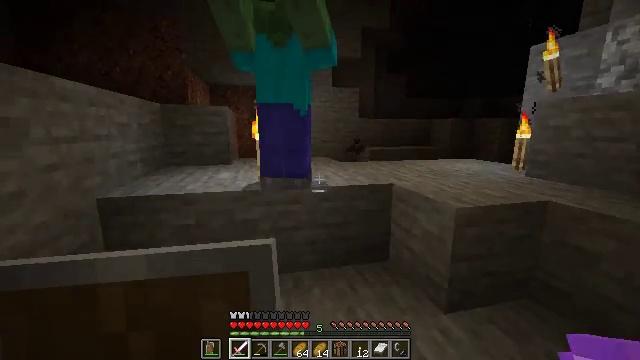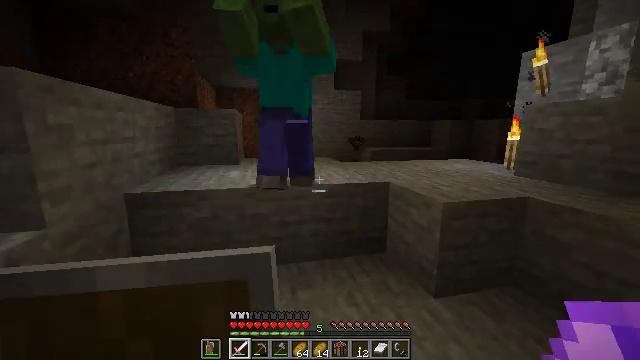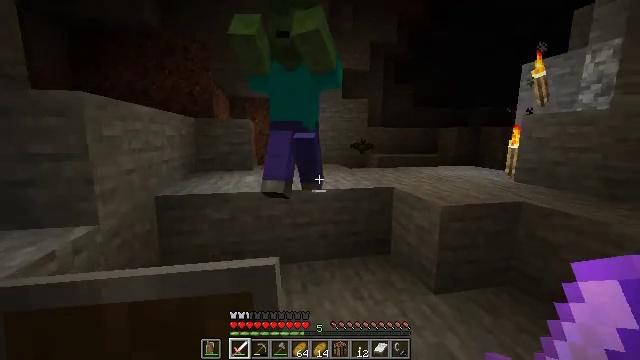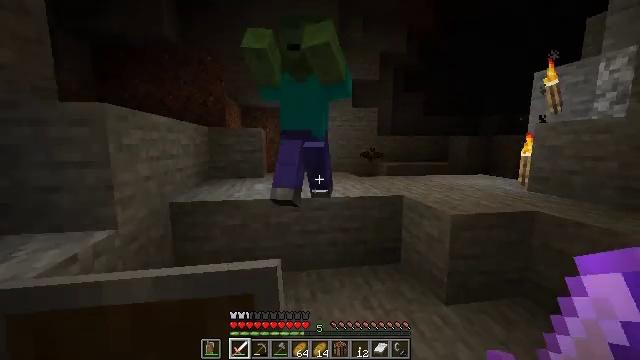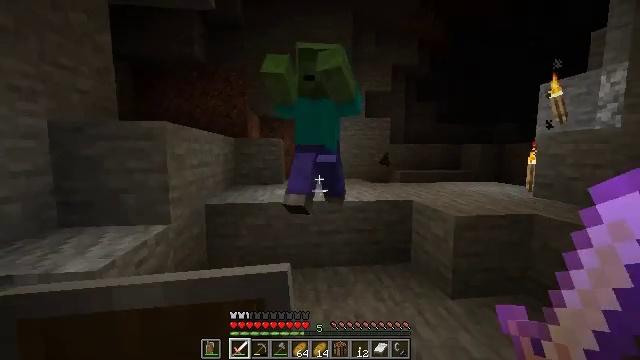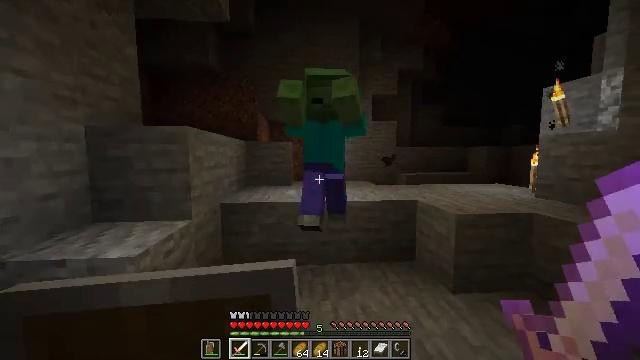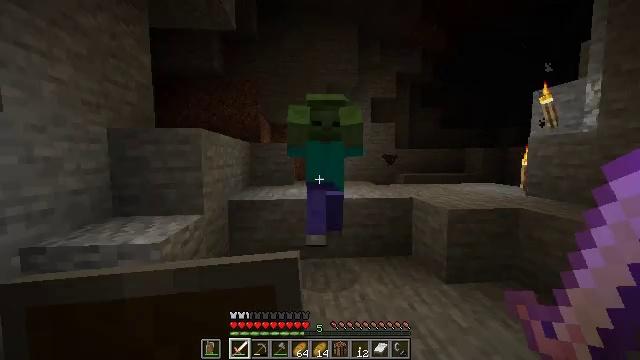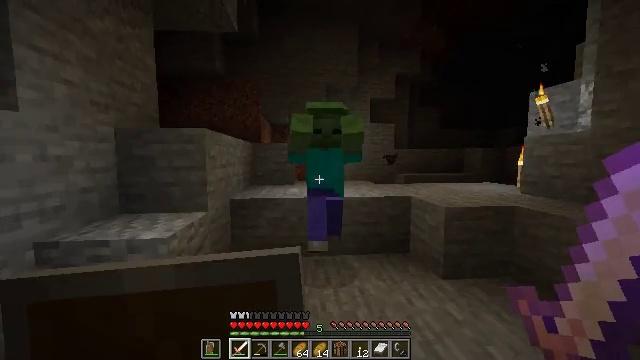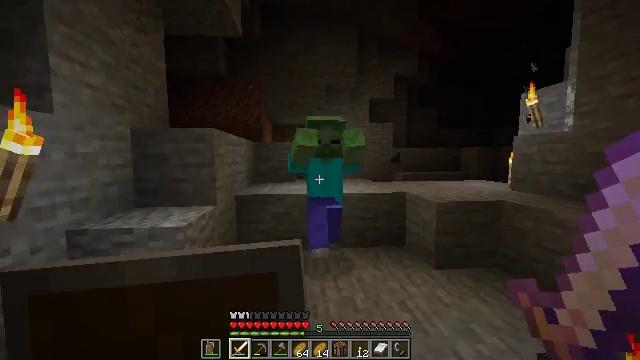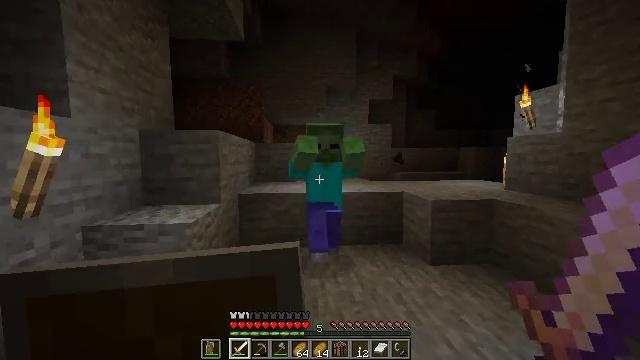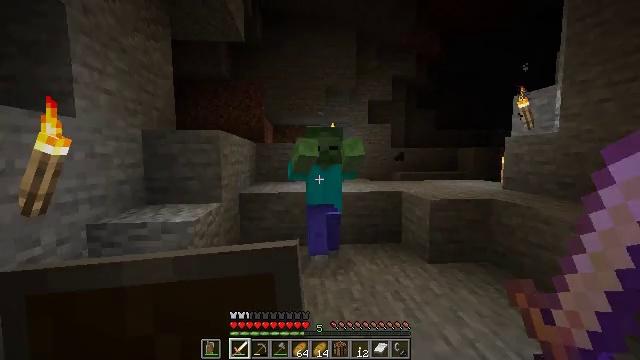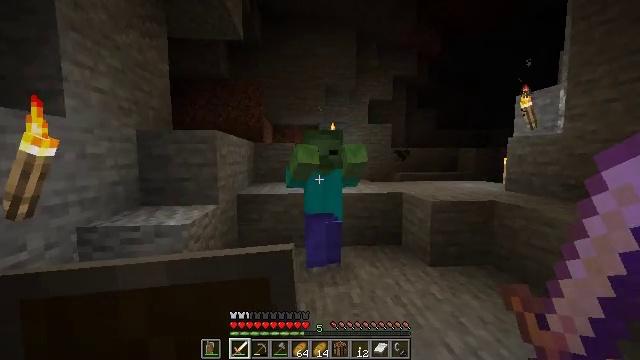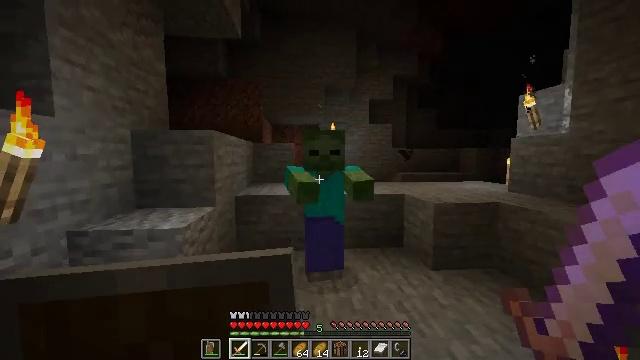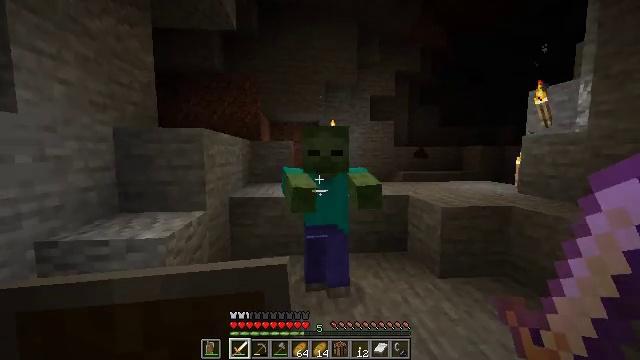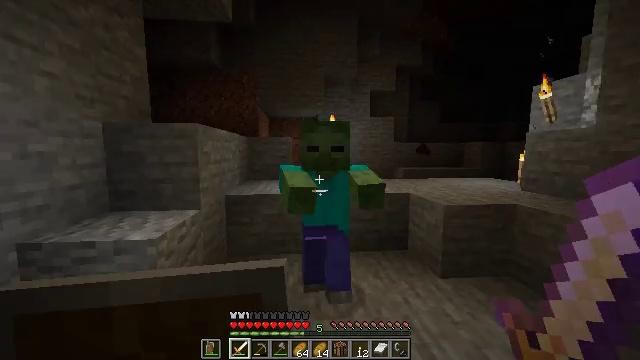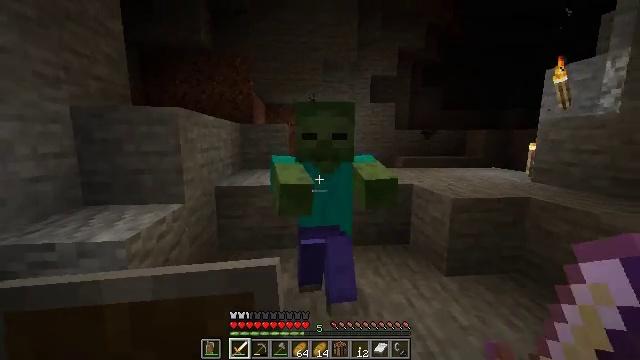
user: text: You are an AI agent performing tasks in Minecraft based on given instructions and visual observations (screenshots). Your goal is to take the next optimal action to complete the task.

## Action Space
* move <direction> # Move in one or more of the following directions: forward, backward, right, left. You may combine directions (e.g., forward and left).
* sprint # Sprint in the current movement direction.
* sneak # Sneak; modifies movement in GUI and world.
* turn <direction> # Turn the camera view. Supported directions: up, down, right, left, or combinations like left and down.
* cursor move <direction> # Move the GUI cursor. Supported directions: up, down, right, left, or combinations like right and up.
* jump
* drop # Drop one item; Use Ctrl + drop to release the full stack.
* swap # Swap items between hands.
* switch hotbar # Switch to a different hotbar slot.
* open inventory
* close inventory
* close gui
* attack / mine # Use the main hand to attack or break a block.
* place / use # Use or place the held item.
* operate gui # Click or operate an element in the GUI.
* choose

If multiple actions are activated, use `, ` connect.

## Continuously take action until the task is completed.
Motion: motion action
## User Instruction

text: Kill mobs.
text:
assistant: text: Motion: move back
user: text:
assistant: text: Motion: move back, turn left and up
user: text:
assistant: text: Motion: move back, turn left and up
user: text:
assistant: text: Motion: move back, turn left and up
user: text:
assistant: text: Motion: move back, turn left
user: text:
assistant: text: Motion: move back
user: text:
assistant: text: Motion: move back
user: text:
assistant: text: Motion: move back
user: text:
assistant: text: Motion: no_op
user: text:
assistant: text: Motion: move forward
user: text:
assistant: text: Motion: move forward
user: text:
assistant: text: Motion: move forward
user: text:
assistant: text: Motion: move forward
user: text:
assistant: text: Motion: move forward
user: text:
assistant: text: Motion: move forward, turn down, attack / mine
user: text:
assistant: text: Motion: move forward, attack / mine
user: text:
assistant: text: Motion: attack / mine
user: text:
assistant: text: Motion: move back
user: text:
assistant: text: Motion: move back
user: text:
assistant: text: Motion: no_op